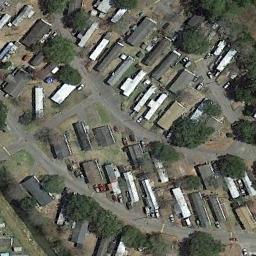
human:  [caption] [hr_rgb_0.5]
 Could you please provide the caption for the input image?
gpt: The mobile home park is on the bare land next to some trees and road .

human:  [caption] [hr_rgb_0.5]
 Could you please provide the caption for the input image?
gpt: Here is a road with mobile homes on both sides .

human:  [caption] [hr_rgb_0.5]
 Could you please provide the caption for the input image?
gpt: There are many buildings of different shapes and sizes in the mobile home parks .

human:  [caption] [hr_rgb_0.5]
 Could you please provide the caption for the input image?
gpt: The mobile home park has some dense mobile homes and some trees are among these mobile homes .

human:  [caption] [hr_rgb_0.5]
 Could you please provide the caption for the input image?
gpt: There are some buildings and green trees in the mobile home park .